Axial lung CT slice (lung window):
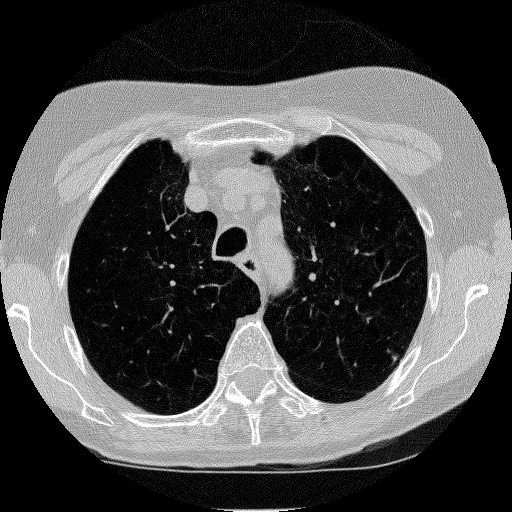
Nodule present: no